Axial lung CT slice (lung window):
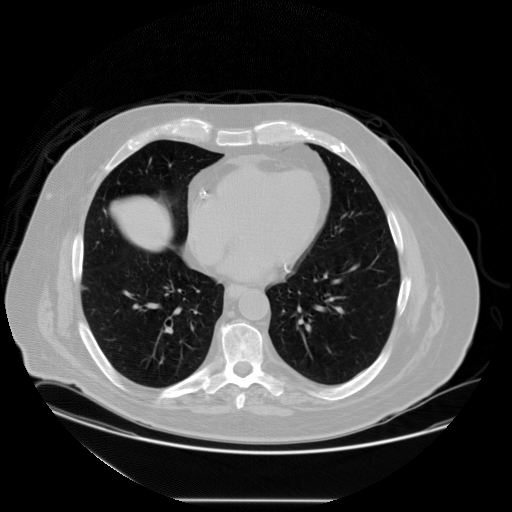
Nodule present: no